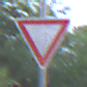
Verkehrszeichen: VorfahrtGewaehren
Umgebung: Outdoor, Urban
Tageszeit: SunriseSunset
Wetter: PartlyCloudy
Licht: Natural
Jahreszeit: NotSpecified
Kontrast: LowContrast